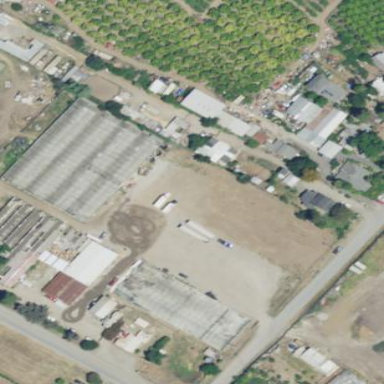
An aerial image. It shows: Greenhouse.